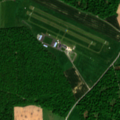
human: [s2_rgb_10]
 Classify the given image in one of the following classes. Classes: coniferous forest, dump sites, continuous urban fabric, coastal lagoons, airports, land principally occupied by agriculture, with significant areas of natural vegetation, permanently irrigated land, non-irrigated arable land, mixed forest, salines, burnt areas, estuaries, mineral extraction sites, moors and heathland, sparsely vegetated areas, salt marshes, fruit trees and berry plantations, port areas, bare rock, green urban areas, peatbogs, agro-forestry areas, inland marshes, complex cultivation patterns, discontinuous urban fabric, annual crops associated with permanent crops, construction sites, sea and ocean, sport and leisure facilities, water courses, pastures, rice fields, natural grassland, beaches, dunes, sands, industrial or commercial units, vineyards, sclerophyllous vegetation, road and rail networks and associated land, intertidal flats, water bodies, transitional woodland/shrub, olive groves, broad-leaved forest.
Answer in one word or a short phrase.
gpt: complex cultivation patterns, broad-leaved forest